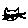
Label: cat